Question: I post to feed like this:
'''
FB.ui({
method: 'feed',
name: 'Some text',
link: 'http://www.google.se/',
picture: 'http://www.google.se/img/mdh_90x90.png',
caption: 'Some text is just textbut som is <b>bold</b>',
description: '1. number one<center></center>2. number two<center></center>3. number three'
});
'''
The center tag is for line break. This works perfect in all browsers i've tested except mobile safari in ios 4. In mobile safari i can see the center tags and bold tags. But when posted to facebook it looks good again.
Is there a way solve this?
Edit:
Not really relevant for the question but, i found the center-hack here <URL>
Edit 2:

This is what it looks like. Desktop to the left and mobile to the right. Both looks good when posted to Facebook. Should i report this as a facebook bug?
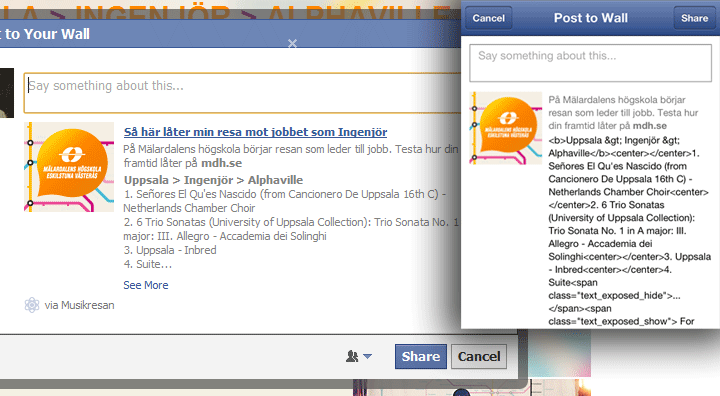
Answer: I've never seen an way to have line breaks (or any formatting actually) in your feeds. Maybe Facebook is disabling them for security reasons or maybe to prevent abusing them.
If Facebook has no plans to support line breaks, you be using hacks in your code because this may stop working at any minute!
---
I would really like to see an official answer from a Facebook employee about this.